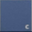
Piece: xx